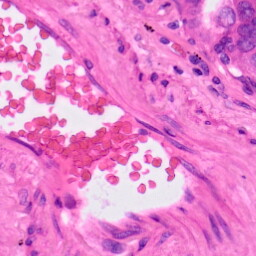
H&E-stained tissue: Lung